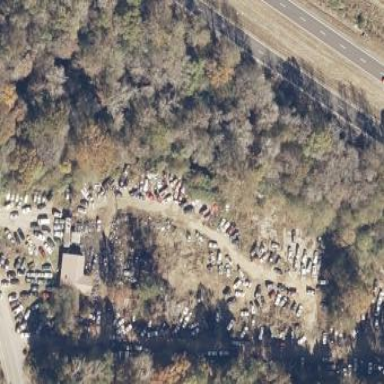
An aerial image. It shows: Scrap yard situated in industrial area.